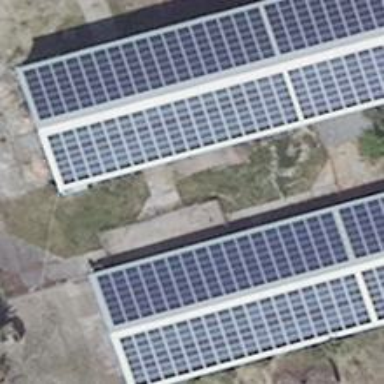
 generating electricity through photovoltaic methods."